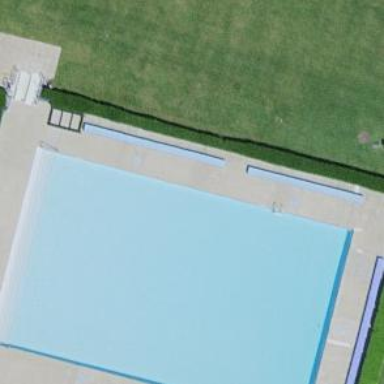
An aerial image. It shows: Swimming pool area designated for leisure and sport.